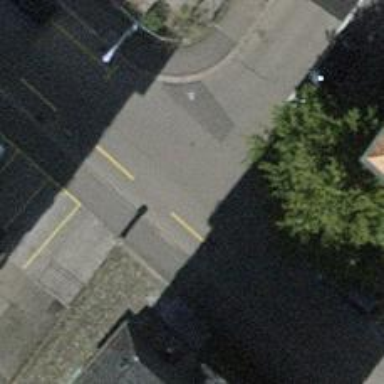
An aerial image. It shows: Residential road with separate sidewalks on both sides. There is marked on-street parking on the left lane. The road surface is asphalt.